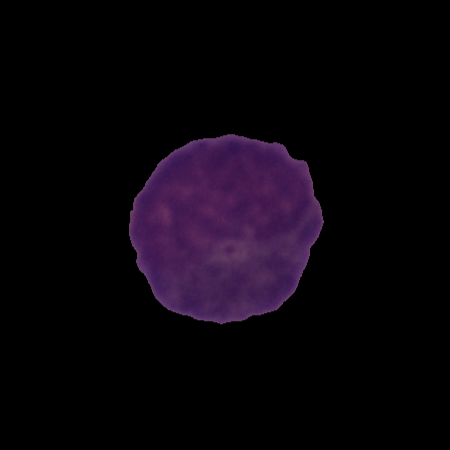
Label: cancer